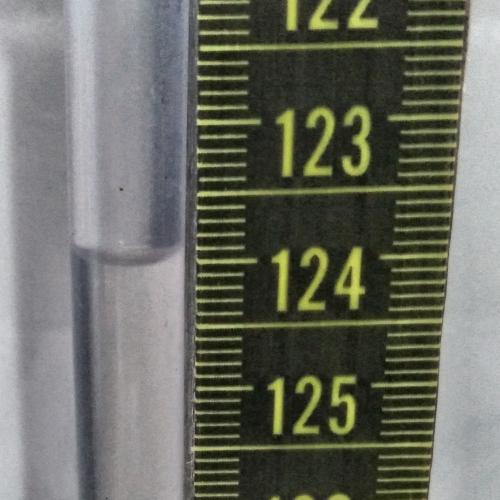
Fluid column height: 124.0 cm